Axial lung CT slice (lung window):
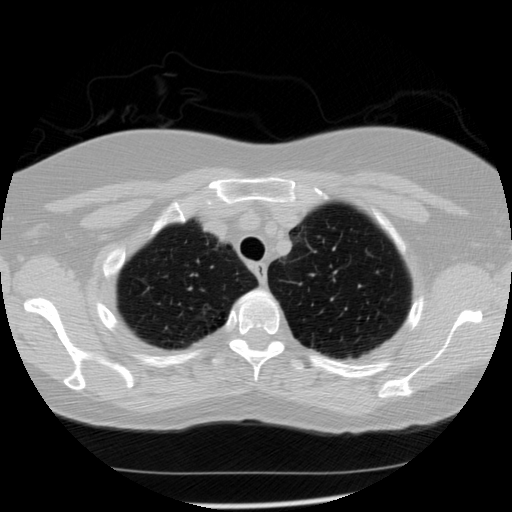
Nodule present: no